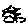
Label: bird